Chest X-ray:
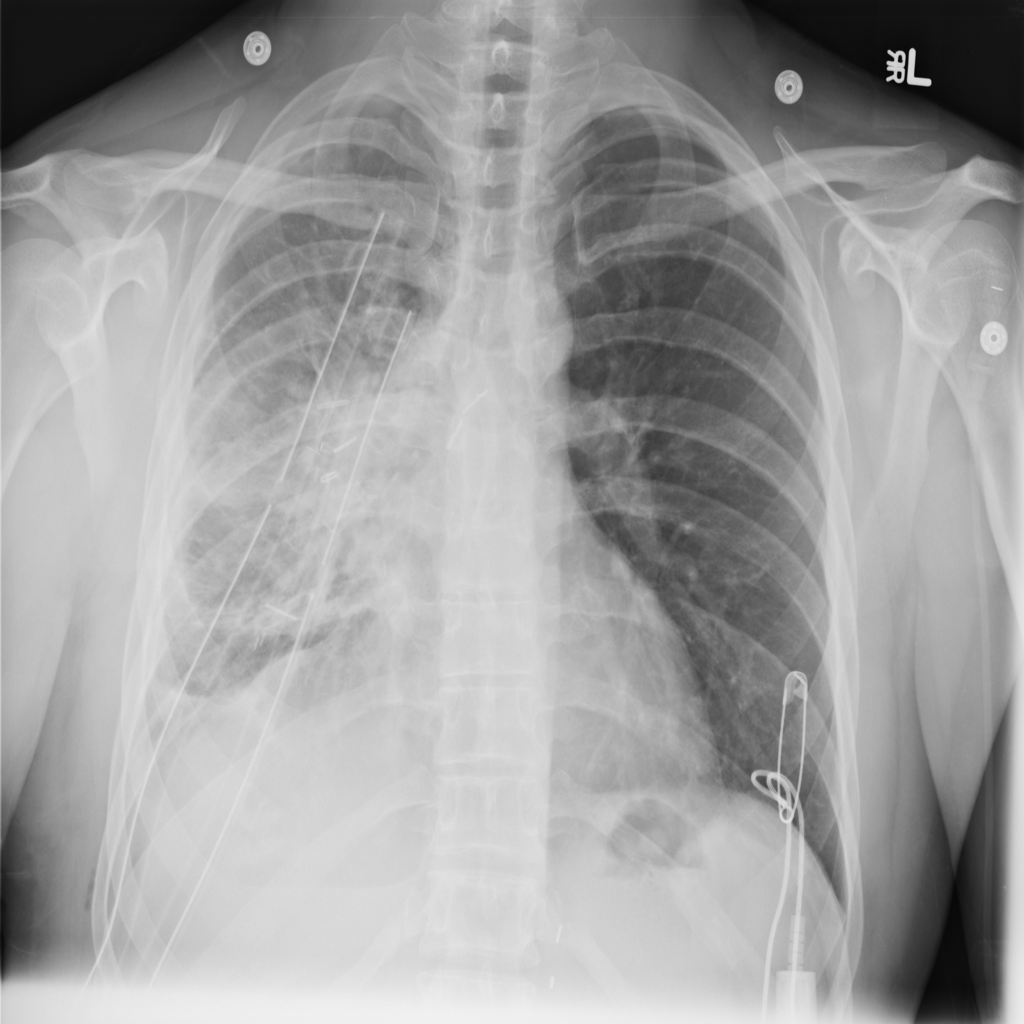
Findings: Consolidation, Effusion
No abnormal finding: no